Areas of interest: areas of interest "Cemetery"
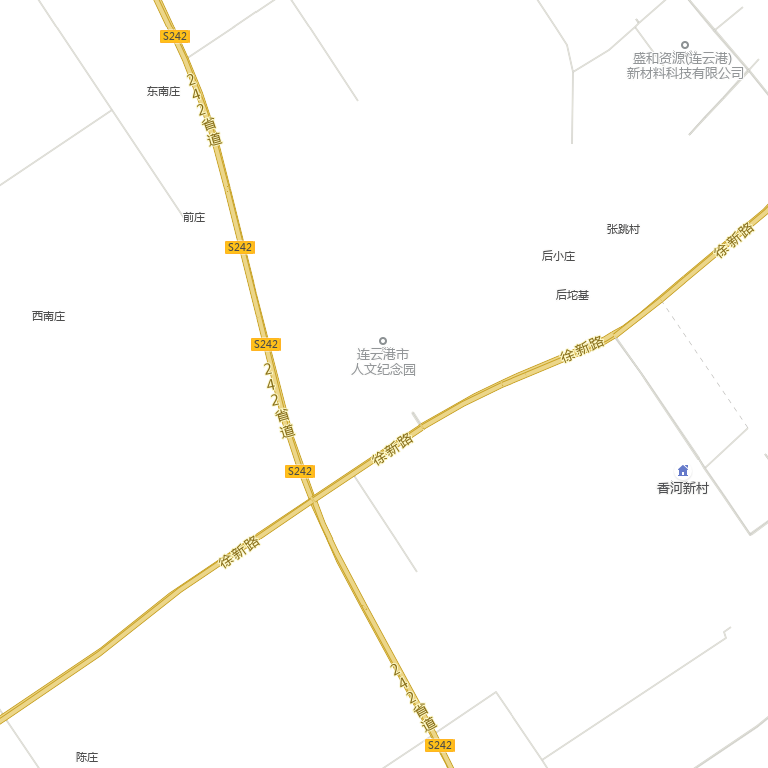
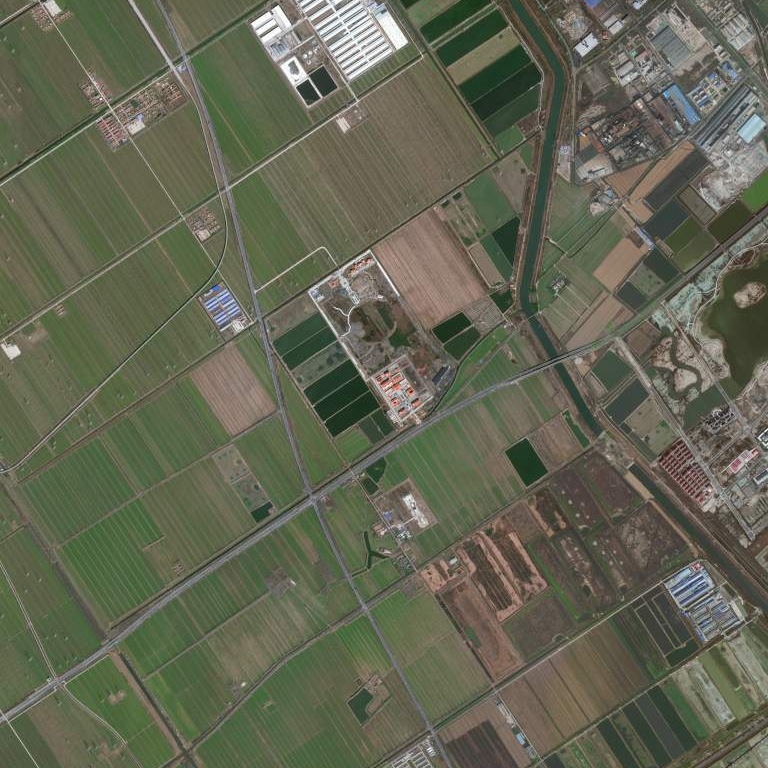